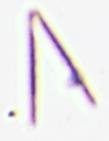
Label: Thalassionema